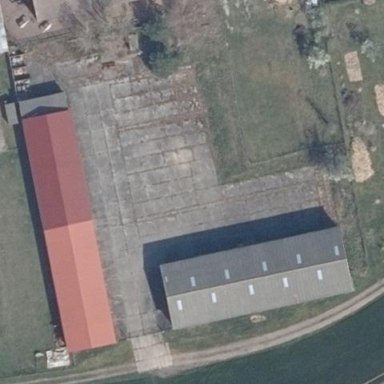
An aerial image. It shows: Farmyard area.